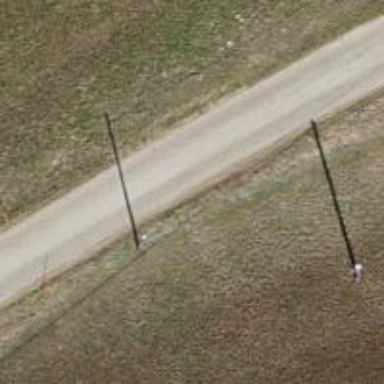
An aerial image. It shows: Power pole.